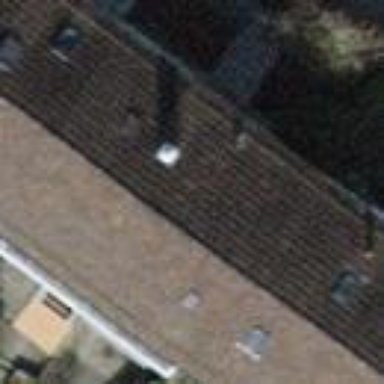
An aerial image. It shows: Gabled house with tile roof.